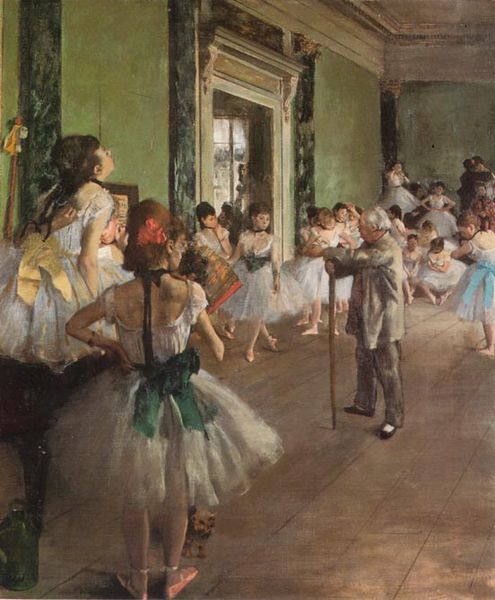
Titel: La classe de danse, Die Tanzklasse
Künstler: Edgar Degas
Standort: Paris
Institution: Musée d'Orsay
Schlagwörter: blau, gemälde, mann, frauen, gelb, grün, impressionismus, mädchen, bewegung, blume, degas, edgar degas, fenster, frisur, grau, holz, kleid, kleider, marmor, orange, pastell, raum, säule, säulen, tisch, tür, weiss, blick, rot, fächer, rock, schleife, tanz, alt, anzug, flasche, wand, arme, inkarnat, rahmen, spitze, spiegel, öl, boden, gold, haare, realismus, decke, musik, schleifen, tanzen, tänzerin, tänzerinnen, rosa, genre, stock, beine, hellblau, alter mann, balett, ballerina, ballerinas, ballet, ballett, ballettsaal, ballettstunde, fußboden, halsband, lehrer, parkett, probe, röcke, schuhe, schule, spitzenschuhe, stab, tanzsaal, tanzschule, tanzstunde, tutu, tutus, tüll, tütü, unterricht, übung, farbe, türe, ballettschuhe, dielen, edgar, pilaster, saal, langeweile, zopf, streng, stuck, durchgang, rüschen, warten, alter, schritt, portal, anmut, bewegungen, schritte, flirrend, stunde, plie, tanzlehrer, trainieren, 19. jahrhundert, grüne wände, tänzerinbalett